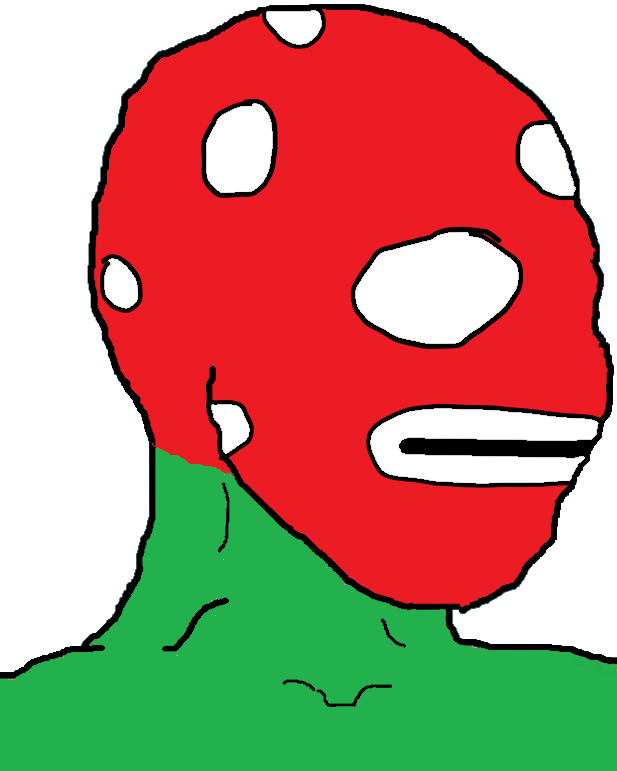
Label: 5_Objakt